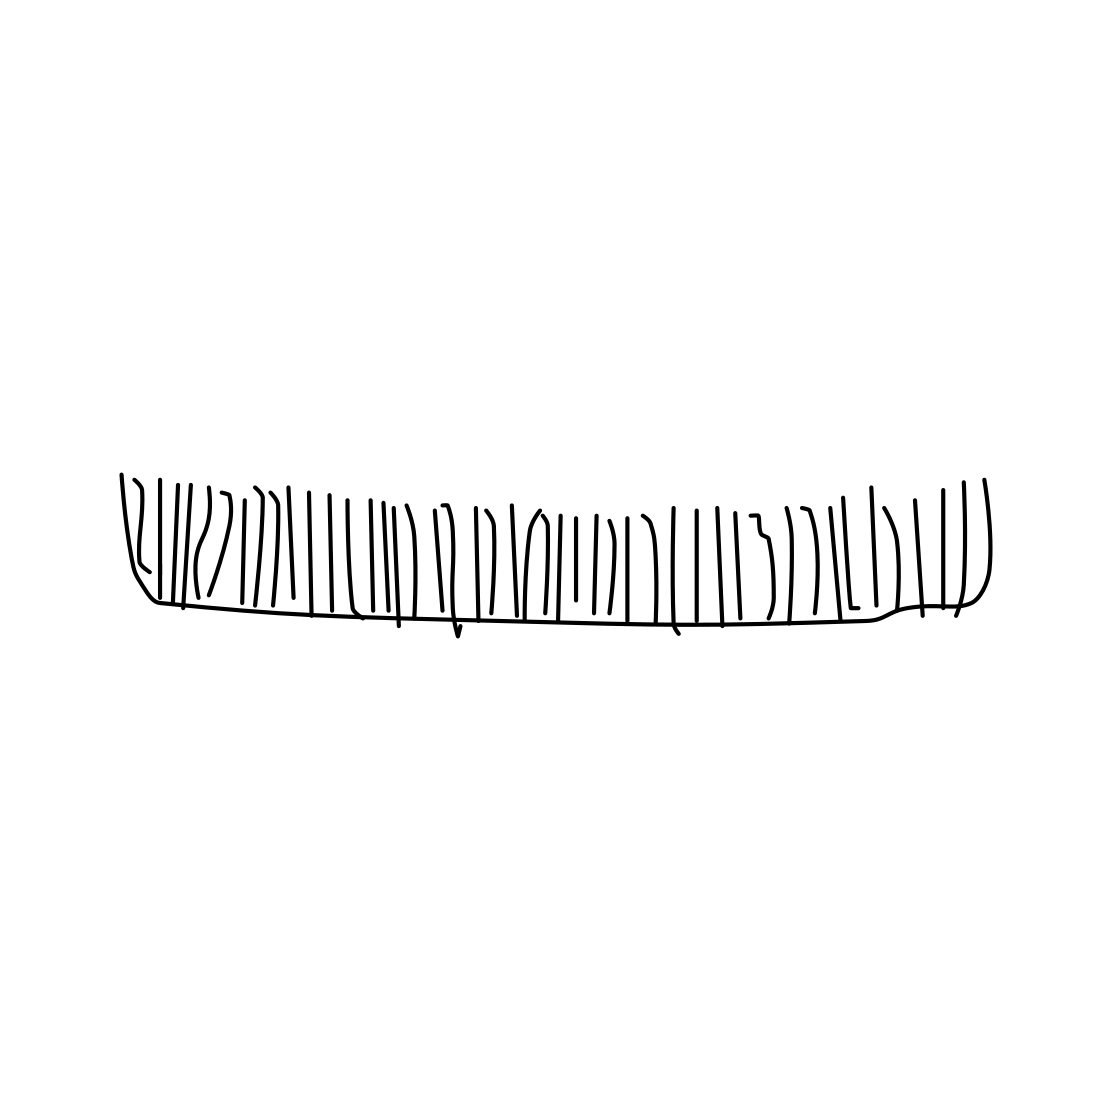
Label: comb